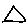
Label: triangle